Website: home-depot
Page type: payment
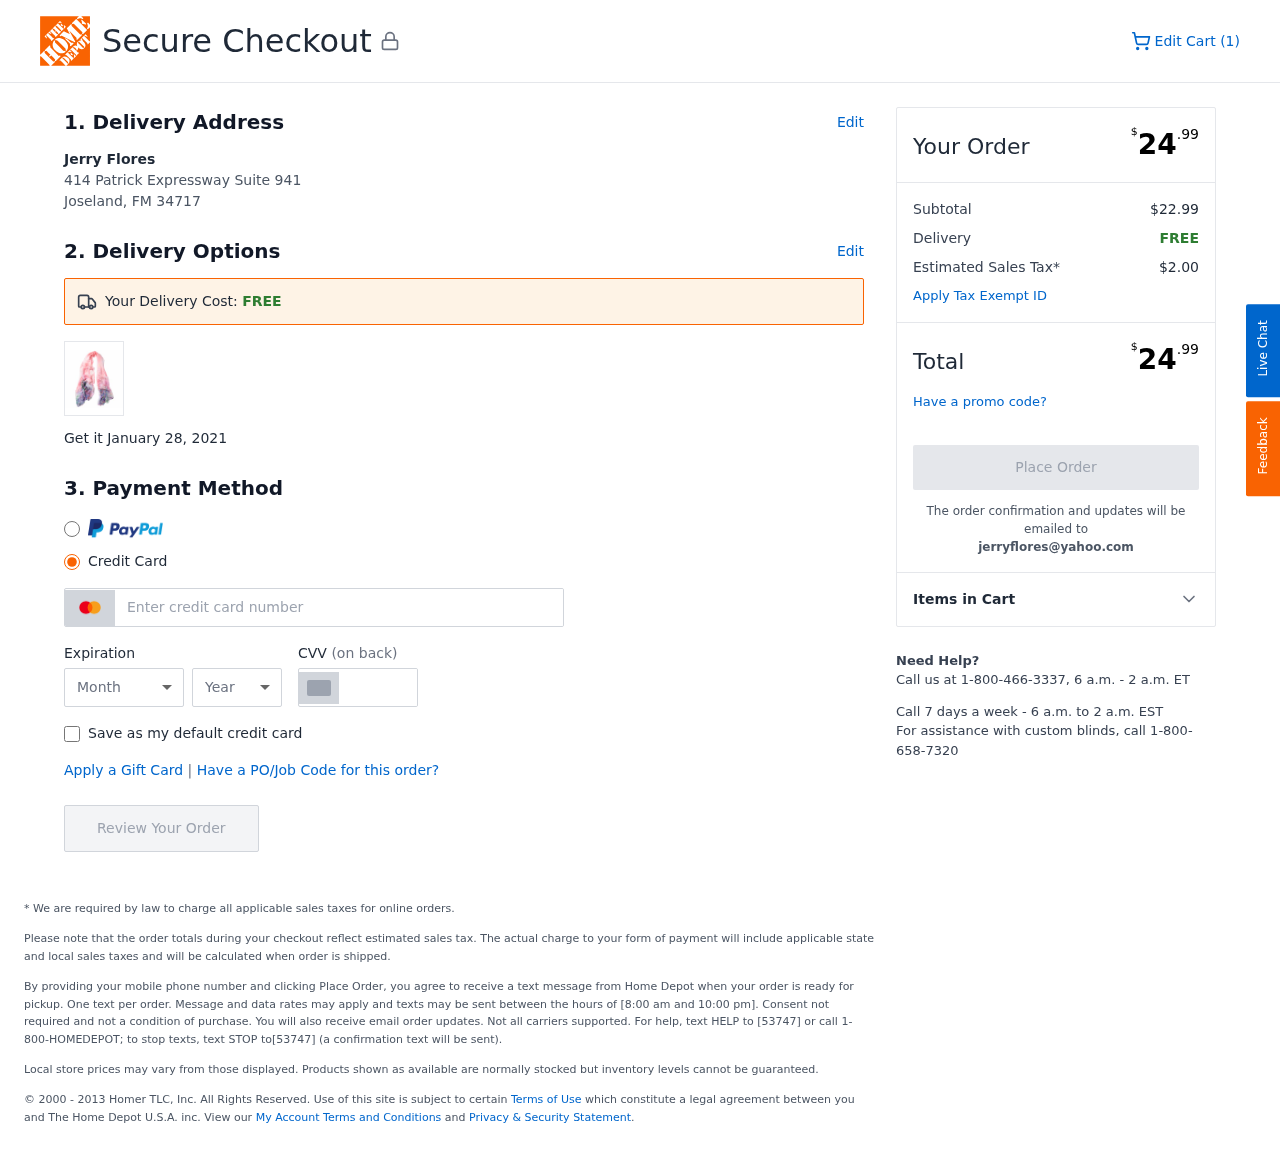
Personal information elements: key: PII_CARD_CVV
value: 675
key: PII_CARD_EXPIRY_MONTH
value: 02
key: PII_CARD_EXPIRY_YEAR
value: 29
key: PII_CARD_NUMBER
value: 2234 7457 3366 7749
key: PII_CITY_STATE_ZIP
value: Joseland, FM 34717
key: PII_EMAIL
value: jerryflores@yahoo.com
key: PII_FULLNAME
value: Jerry Flores
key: PII_STREET
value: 414 Patrick Expressway Suite 941
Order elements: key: ORDER_NUM_ITEMS
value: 1
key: ORDER_DELIVERY_DATE
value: January 28, 2021
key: ORDER_TOTAL
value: $24.99
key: ORDER_SUBTOTAL
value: $22.99
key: ORDER_SHIPPING_COST
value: FREE
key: ORDER_TAX
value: $2.00